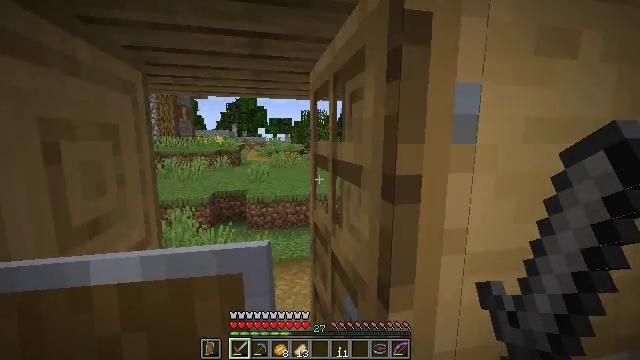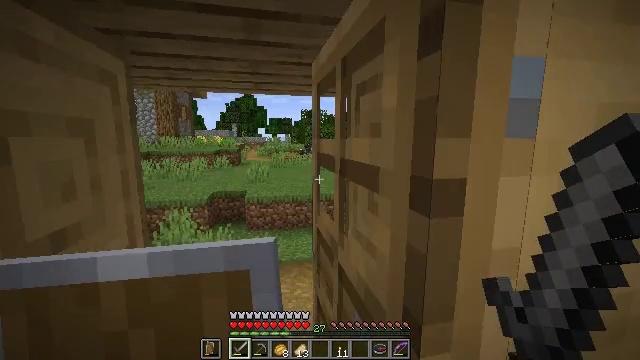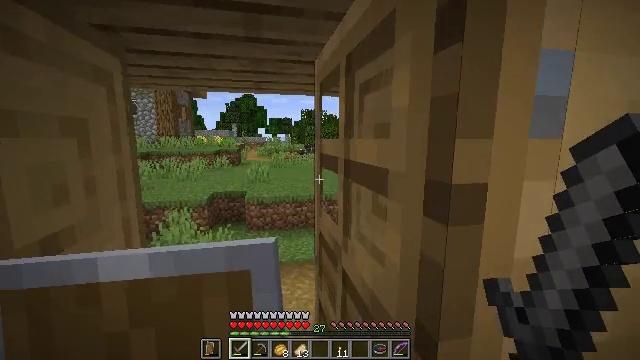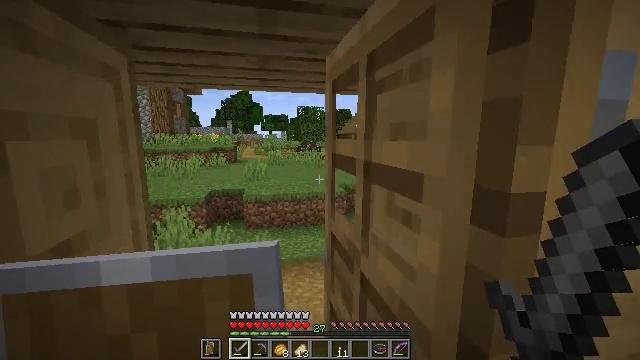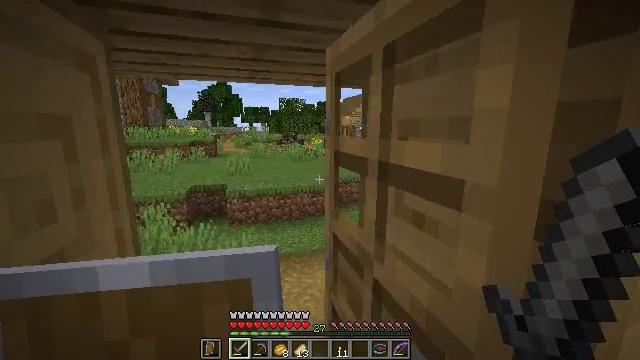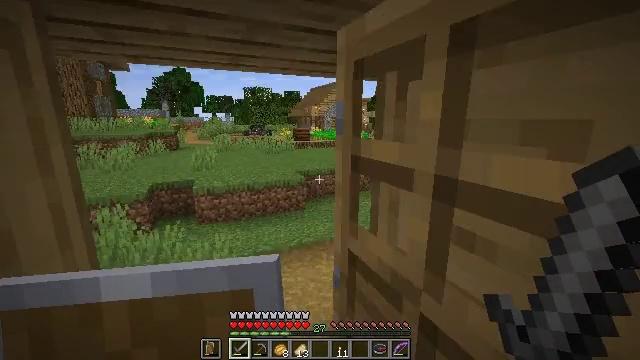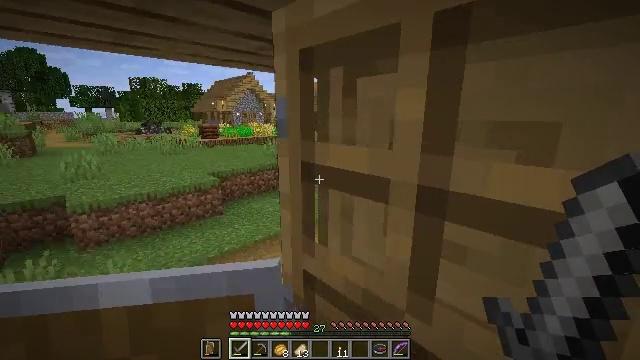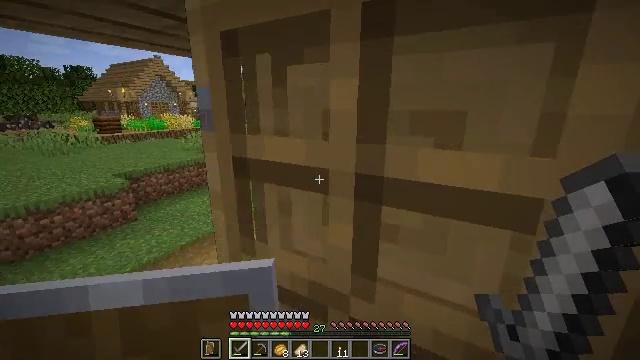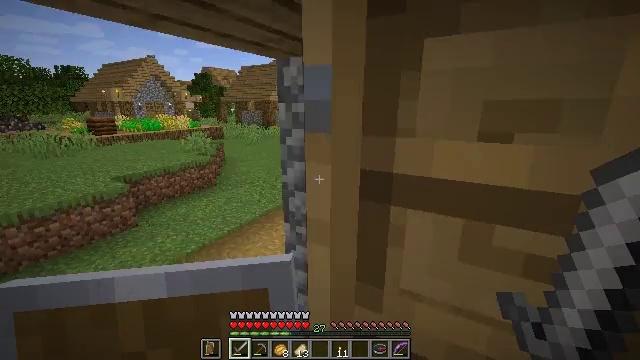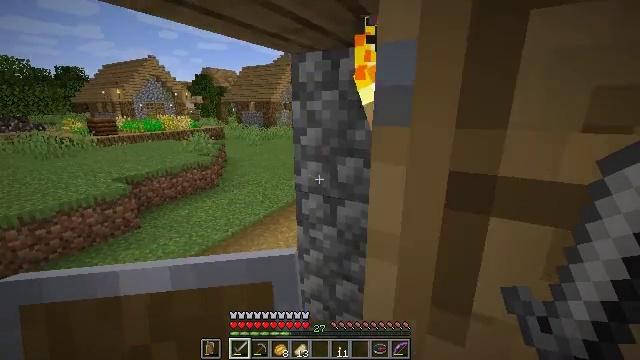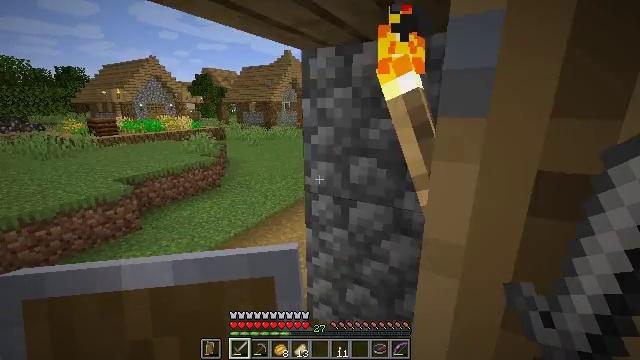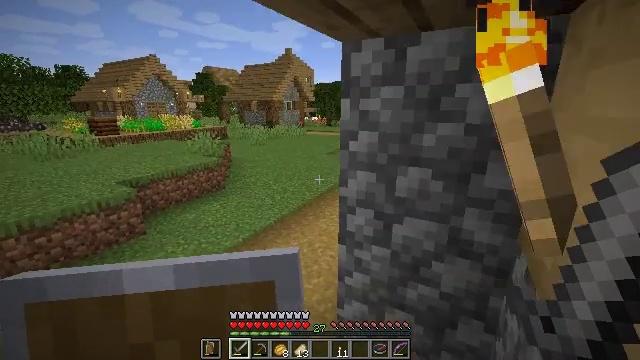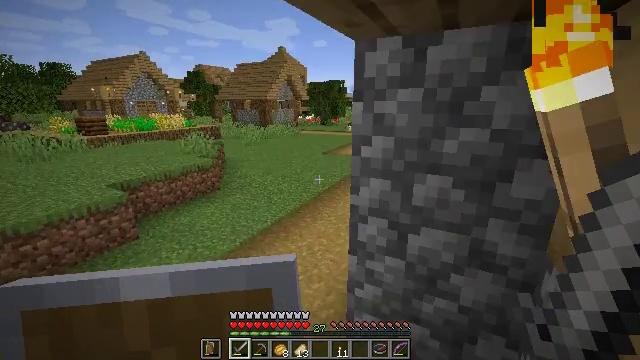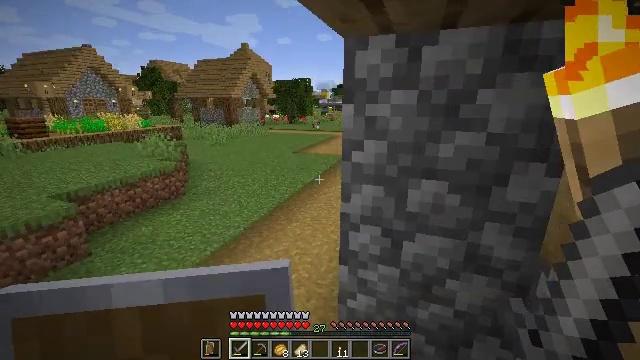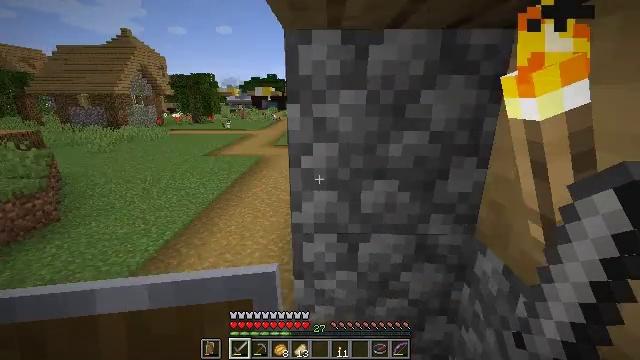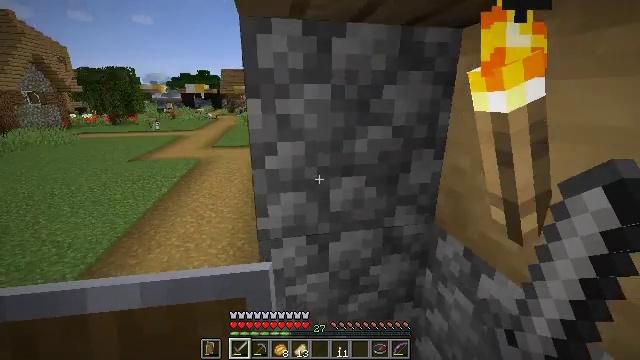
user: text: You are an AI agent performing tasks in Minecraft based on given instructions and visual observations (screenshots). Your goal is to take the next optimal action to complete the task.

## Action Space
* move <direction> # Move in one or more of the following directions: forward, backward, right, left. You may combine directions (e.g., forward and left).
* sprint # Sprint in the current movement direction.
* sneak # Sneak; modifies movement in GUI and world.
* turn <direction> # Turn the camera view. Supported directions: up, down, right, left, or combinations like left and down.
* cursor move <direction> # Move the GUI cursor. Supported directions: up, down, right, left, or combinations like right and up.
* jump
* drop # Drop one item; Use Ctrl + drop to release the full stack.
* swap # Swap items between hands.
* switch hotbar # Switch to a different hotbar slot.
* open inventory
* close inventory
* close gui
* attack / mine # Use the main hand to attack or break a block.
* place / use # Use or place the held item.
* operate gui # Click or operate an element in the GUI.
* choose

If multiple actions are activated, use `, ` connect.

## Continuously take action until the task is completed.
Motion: motion action
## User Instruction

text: Remove the white bed from its place.
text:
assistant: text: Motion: move forward
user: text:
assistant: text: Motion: move forward and move left
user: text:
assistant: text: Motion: move forward and move left
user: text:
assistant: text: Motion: move forward and move left, turn right and down
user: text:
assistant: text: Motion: move forward and move left, turn right and down
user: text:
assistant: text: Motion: move forward and move left, turn right
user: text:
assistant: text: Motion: move forward and move left, turn right and down
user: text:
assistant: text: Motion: move forward and move left, turn right
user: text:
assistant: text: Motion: move forward and move left
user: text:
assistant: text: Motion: move forward and move left
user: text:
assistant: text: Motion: move forward and move left
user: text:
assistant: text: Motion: move forward and move left, turn right
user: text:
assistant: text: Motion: move forward and move left, turn right
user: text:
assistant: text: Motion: move forward and move left, turn right
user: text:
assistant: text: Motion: move forward and move left, turn right
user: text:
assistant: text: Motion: move forward and move left, turn right
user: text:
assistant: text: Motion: move forward and move left
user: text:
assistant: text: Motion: move forward and move left, turn right
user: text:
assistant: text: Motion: move forward and move left
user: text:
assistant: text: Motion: move forward and move left
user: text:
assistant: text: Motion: move forward and move left, turn left
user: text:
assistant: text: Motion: move forward and move left, turn right
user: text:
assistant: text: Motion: move forward and move left, turn right
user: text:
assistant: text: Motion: move forward and move left, turn right
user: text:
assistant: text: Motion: move forward and move left, turn right and down
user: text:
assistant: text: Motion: move forward and move left, turn right and down
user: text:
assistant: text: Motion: move forward and move left, turn right and down
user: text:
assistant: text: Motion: move forward and move left, turn right
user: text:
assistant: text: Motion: move forward and move left, turn right, use / place
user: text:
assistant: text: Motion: move left, use / place